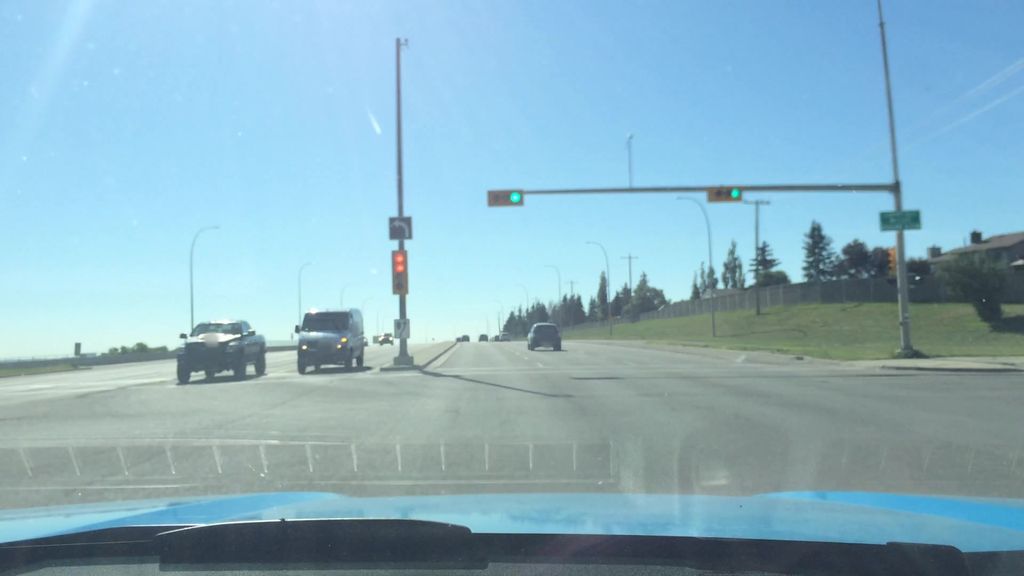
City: calgary